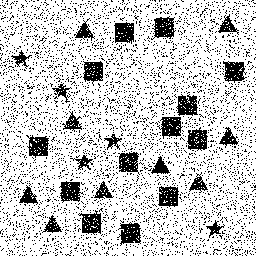
Squares: 13
Triangles: 9
Stars: 5
Total shapes: 27